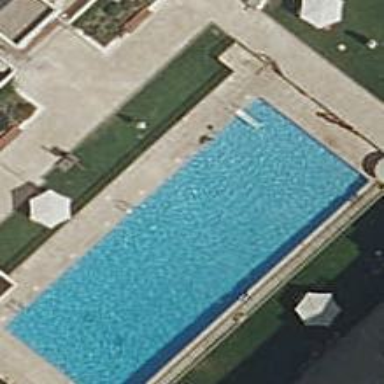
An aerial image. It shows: Swimming pool located in leisure land.